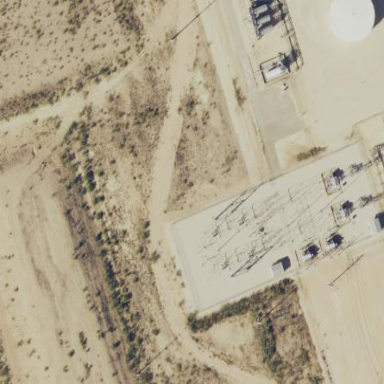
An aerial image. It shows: Industrial power substation enclosed by fence.